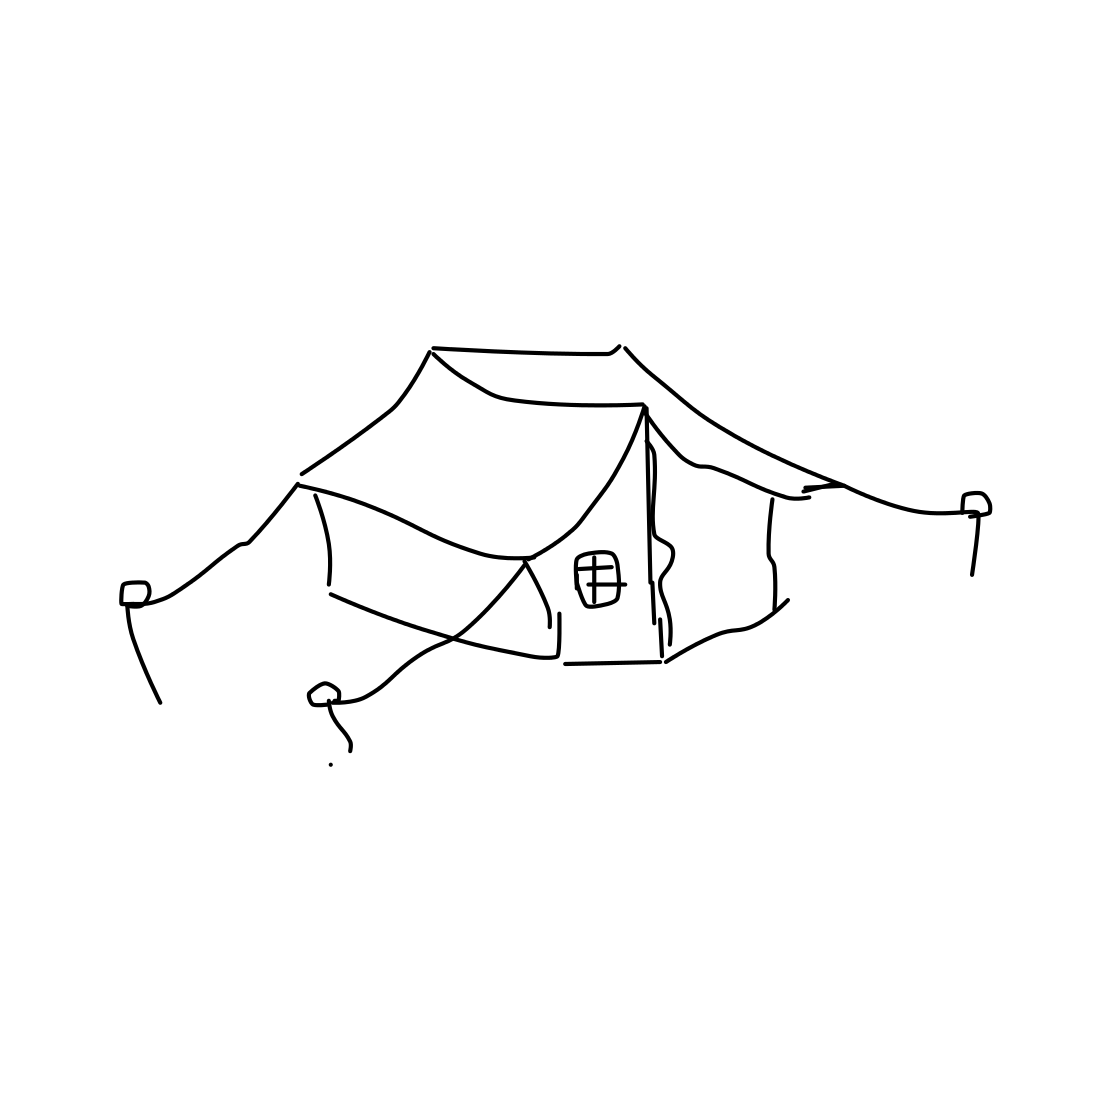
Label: tent